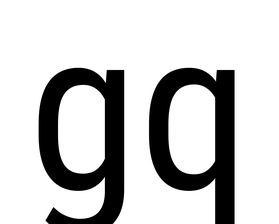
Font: Roboto_Condensed_Regular